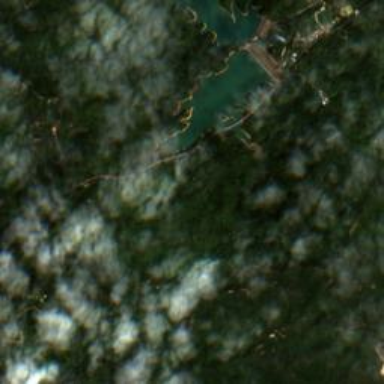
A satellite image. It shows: Reservoir of water.